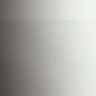
Metastatic tissue present: no